Question: I am trying to create a faceted bar plot in R using ggplot2. I managed to create the plot, but I cannot figure out how to annotate it correctly. Please, consider the following R code:
'''
library(ggplot2)
library(reshape)
result <- c(0.05, 0.06, 0.08, 0.04, 0.05, 0.09, 1.05, 0.75, 1.4, 1.45)
group <- c("group.1", "group.1", "group.2", "group.1", "group.2", "group.1", "group.1", "group.2", "group.2", "group.2")
char_b <- c("b.1", "b.2", "b.2", "b.2", "b.1", "b.2", "b.2", "b.1", "b.1", "b.1")
char_c <- c("c.1", "c.1", "c.2", "c.2", "c.3", "c.3", "c.4", "c.4", "c.5", "c.5")
char_d <- c("d.1", "d.2", "d.1", "d.1", "d.2", "d.2", "d.1", "d.2", "d.2", "d.2")
approach <- c("method a", "method a", "method a", "method a", "method a", "method b", "method b" , "method b", "method b", "method b")
my_data <- data.frame(result, group, char_b, char_c, char_d, approach, stringsAsFactors=TRUE)
my_data <- melt(my_data, id=c("result","group","approach"))
df_plot <- ggplot(my_data, aes(x=variable, y=result, fill=value)) +
geom_bar(stat="identity") +
geom_text(aes(label = value),
position = position_stack(vjust = 0.5)) +
facet_wrap(approach ~ group, scales="free_x") +
theme(
legend.position="none",
axis.title.y = element_blank(),
strip.text.x = element_text(margin = margin(.05, 0, .05, 0, "cm"))
) +
coord_flip()
df_plot
'''
The above code produces the following result:

As you can see, the problem with this figure is that there are repeated labels (e.g., the labels for d.1, c.1, and b.2 appear twice in the plot for method a, group.1). I wonder if it is possible to show only one label for each level of the categories. I assume that this problem arises because I had to reshape the data frame to create the facets; nevertheless, I have not been able to solve it.
Thank you very much for your help.
Best wishes,
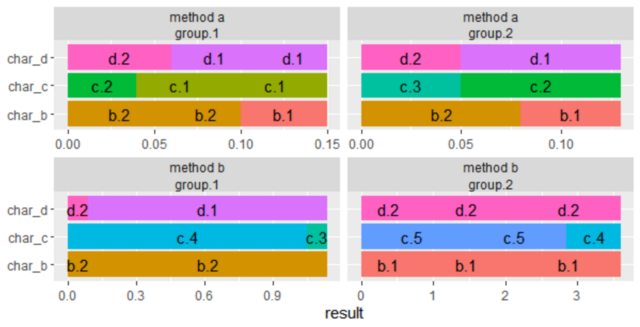
Answer: You can go for a 'tidyverse'. But the trick is to sum up the data beforehand.
'''
library(tidyverse)
data.frame(result, group, char_b, char_c, char_d, approach, stringsAsFactors=TRUE) %>%
pivot_longer(cols = -c("result","group","approach")) %>%
group_by(approach, group, name, value) %>%
summarise(result = sum(result)) %>%
ggplot(aes(name, result, fill = value)) +
geom_col(show.legend = F) +
geom_text(aes(label = value),
position = position_stack(vjust = 0.5)) +
coord_flip() +
facet_wrap(approach ~ group, scales="free_x")
'''
<URL>
In base 'R' you can try
'''
aggregate(result ~ variable + approach + group + value, my_data, sum)
'''
or simply
'''
aggregate(result ~ ., my_data, sum)
'''